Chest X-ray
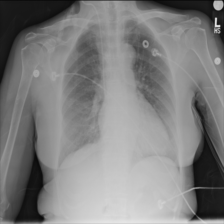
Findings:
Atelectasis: negative
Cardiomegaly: negative
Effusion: negative
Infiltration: negative
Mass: negative
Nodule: negative
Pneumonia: negative
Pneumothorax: negative
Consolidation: negative
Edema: negative
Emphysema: negative
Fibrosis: negative
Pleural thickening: negative
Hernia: negative